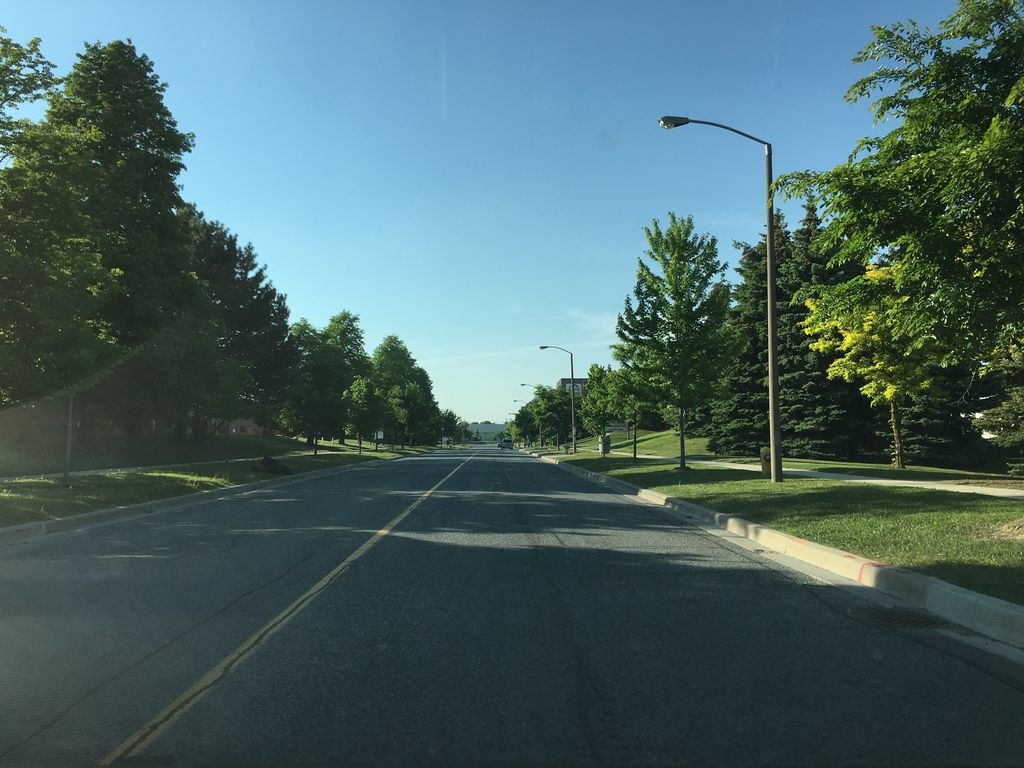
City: toronto